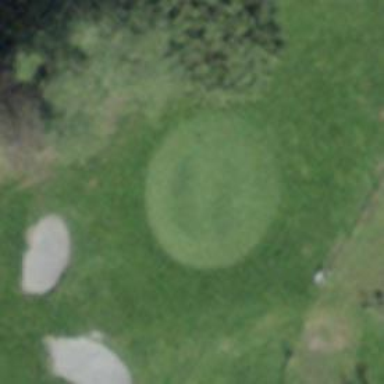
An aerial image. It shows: Picturesque green golfing area with grass land use.